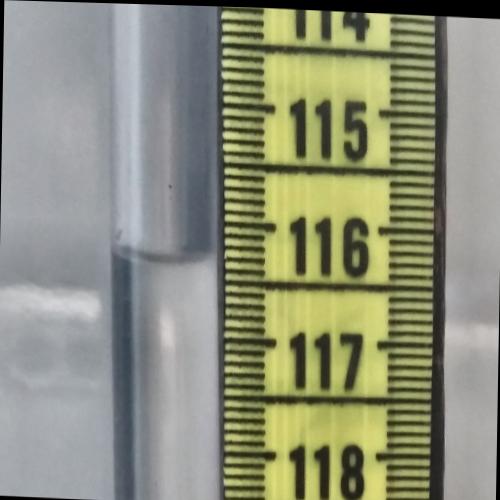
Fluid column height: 116.3 cm